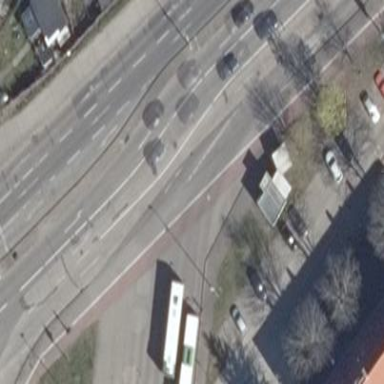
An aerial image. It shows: Street side parking area.